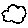
Label: cloud